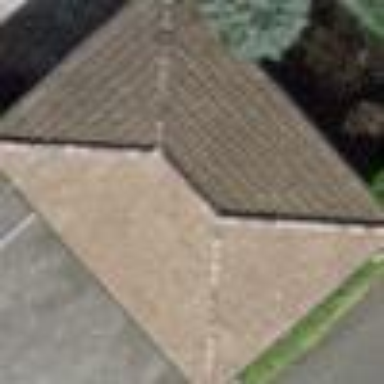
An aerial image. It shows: Garage building.